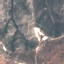
Land use / land cover: HerbaceousVegetation